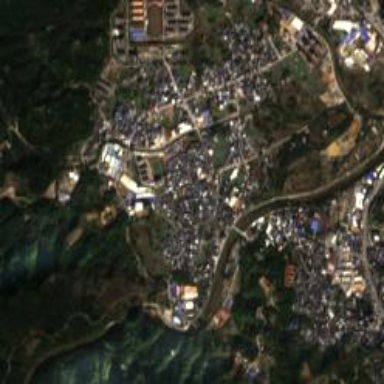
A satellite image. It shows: Ethnic township within town.